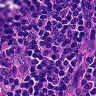
Metastatic tissue present: no